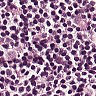
Metastatic tissue present: yes